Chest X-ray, PA view. Patient: 58 years old, sex M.
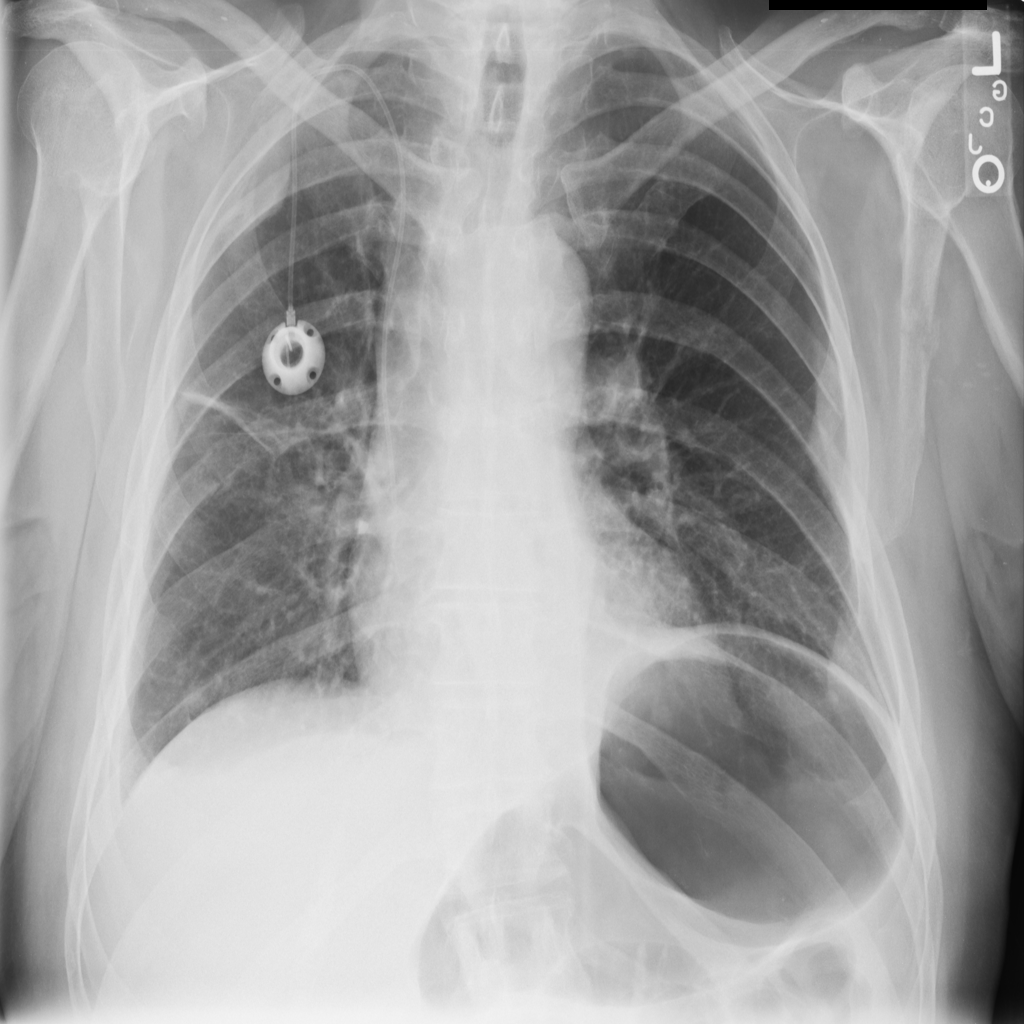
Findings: Atelectasis, Effusion, Mass